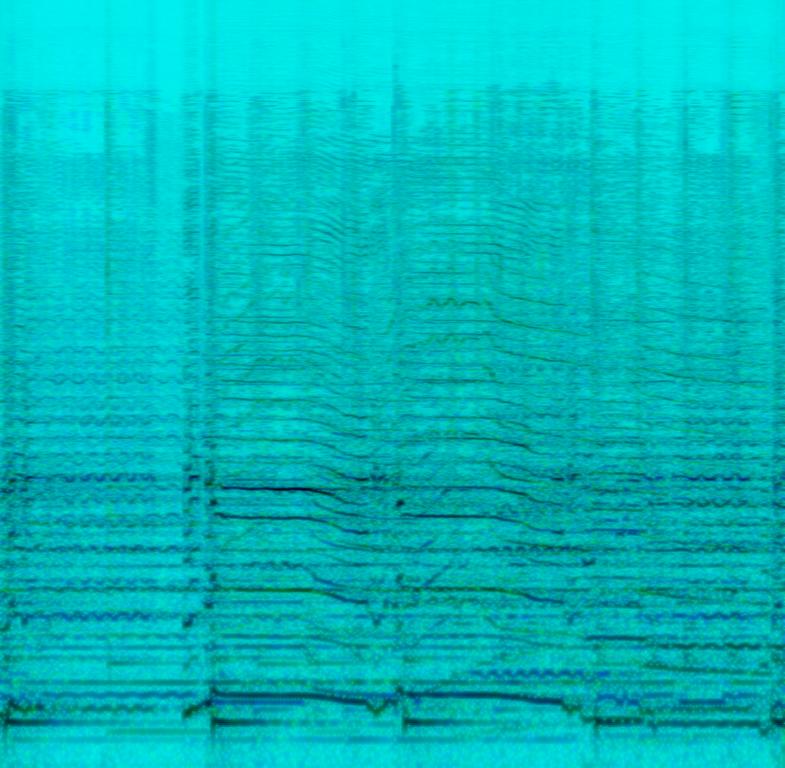
The low quality recording features a traditional song that consists of a passionate woodwind melody playing over wide sustained strings, acoustic guitar chords and dissonant string melody. It sounds joyful, weird and hypnotic.